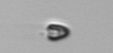
Label: Pyramimonas